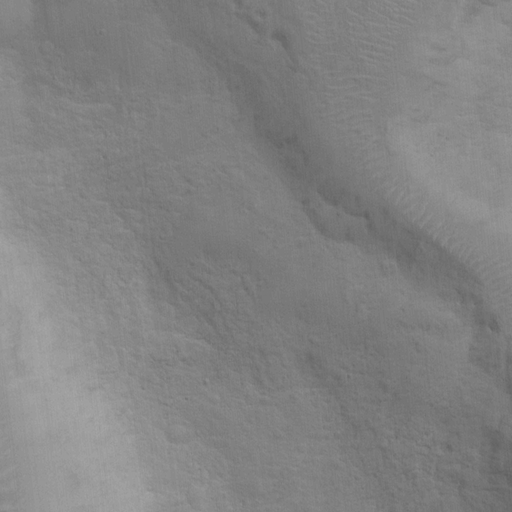
Objects detected: cone